Field crop: maize
Growth stage: 2
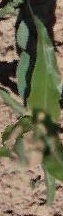
Species: maize